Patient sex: M
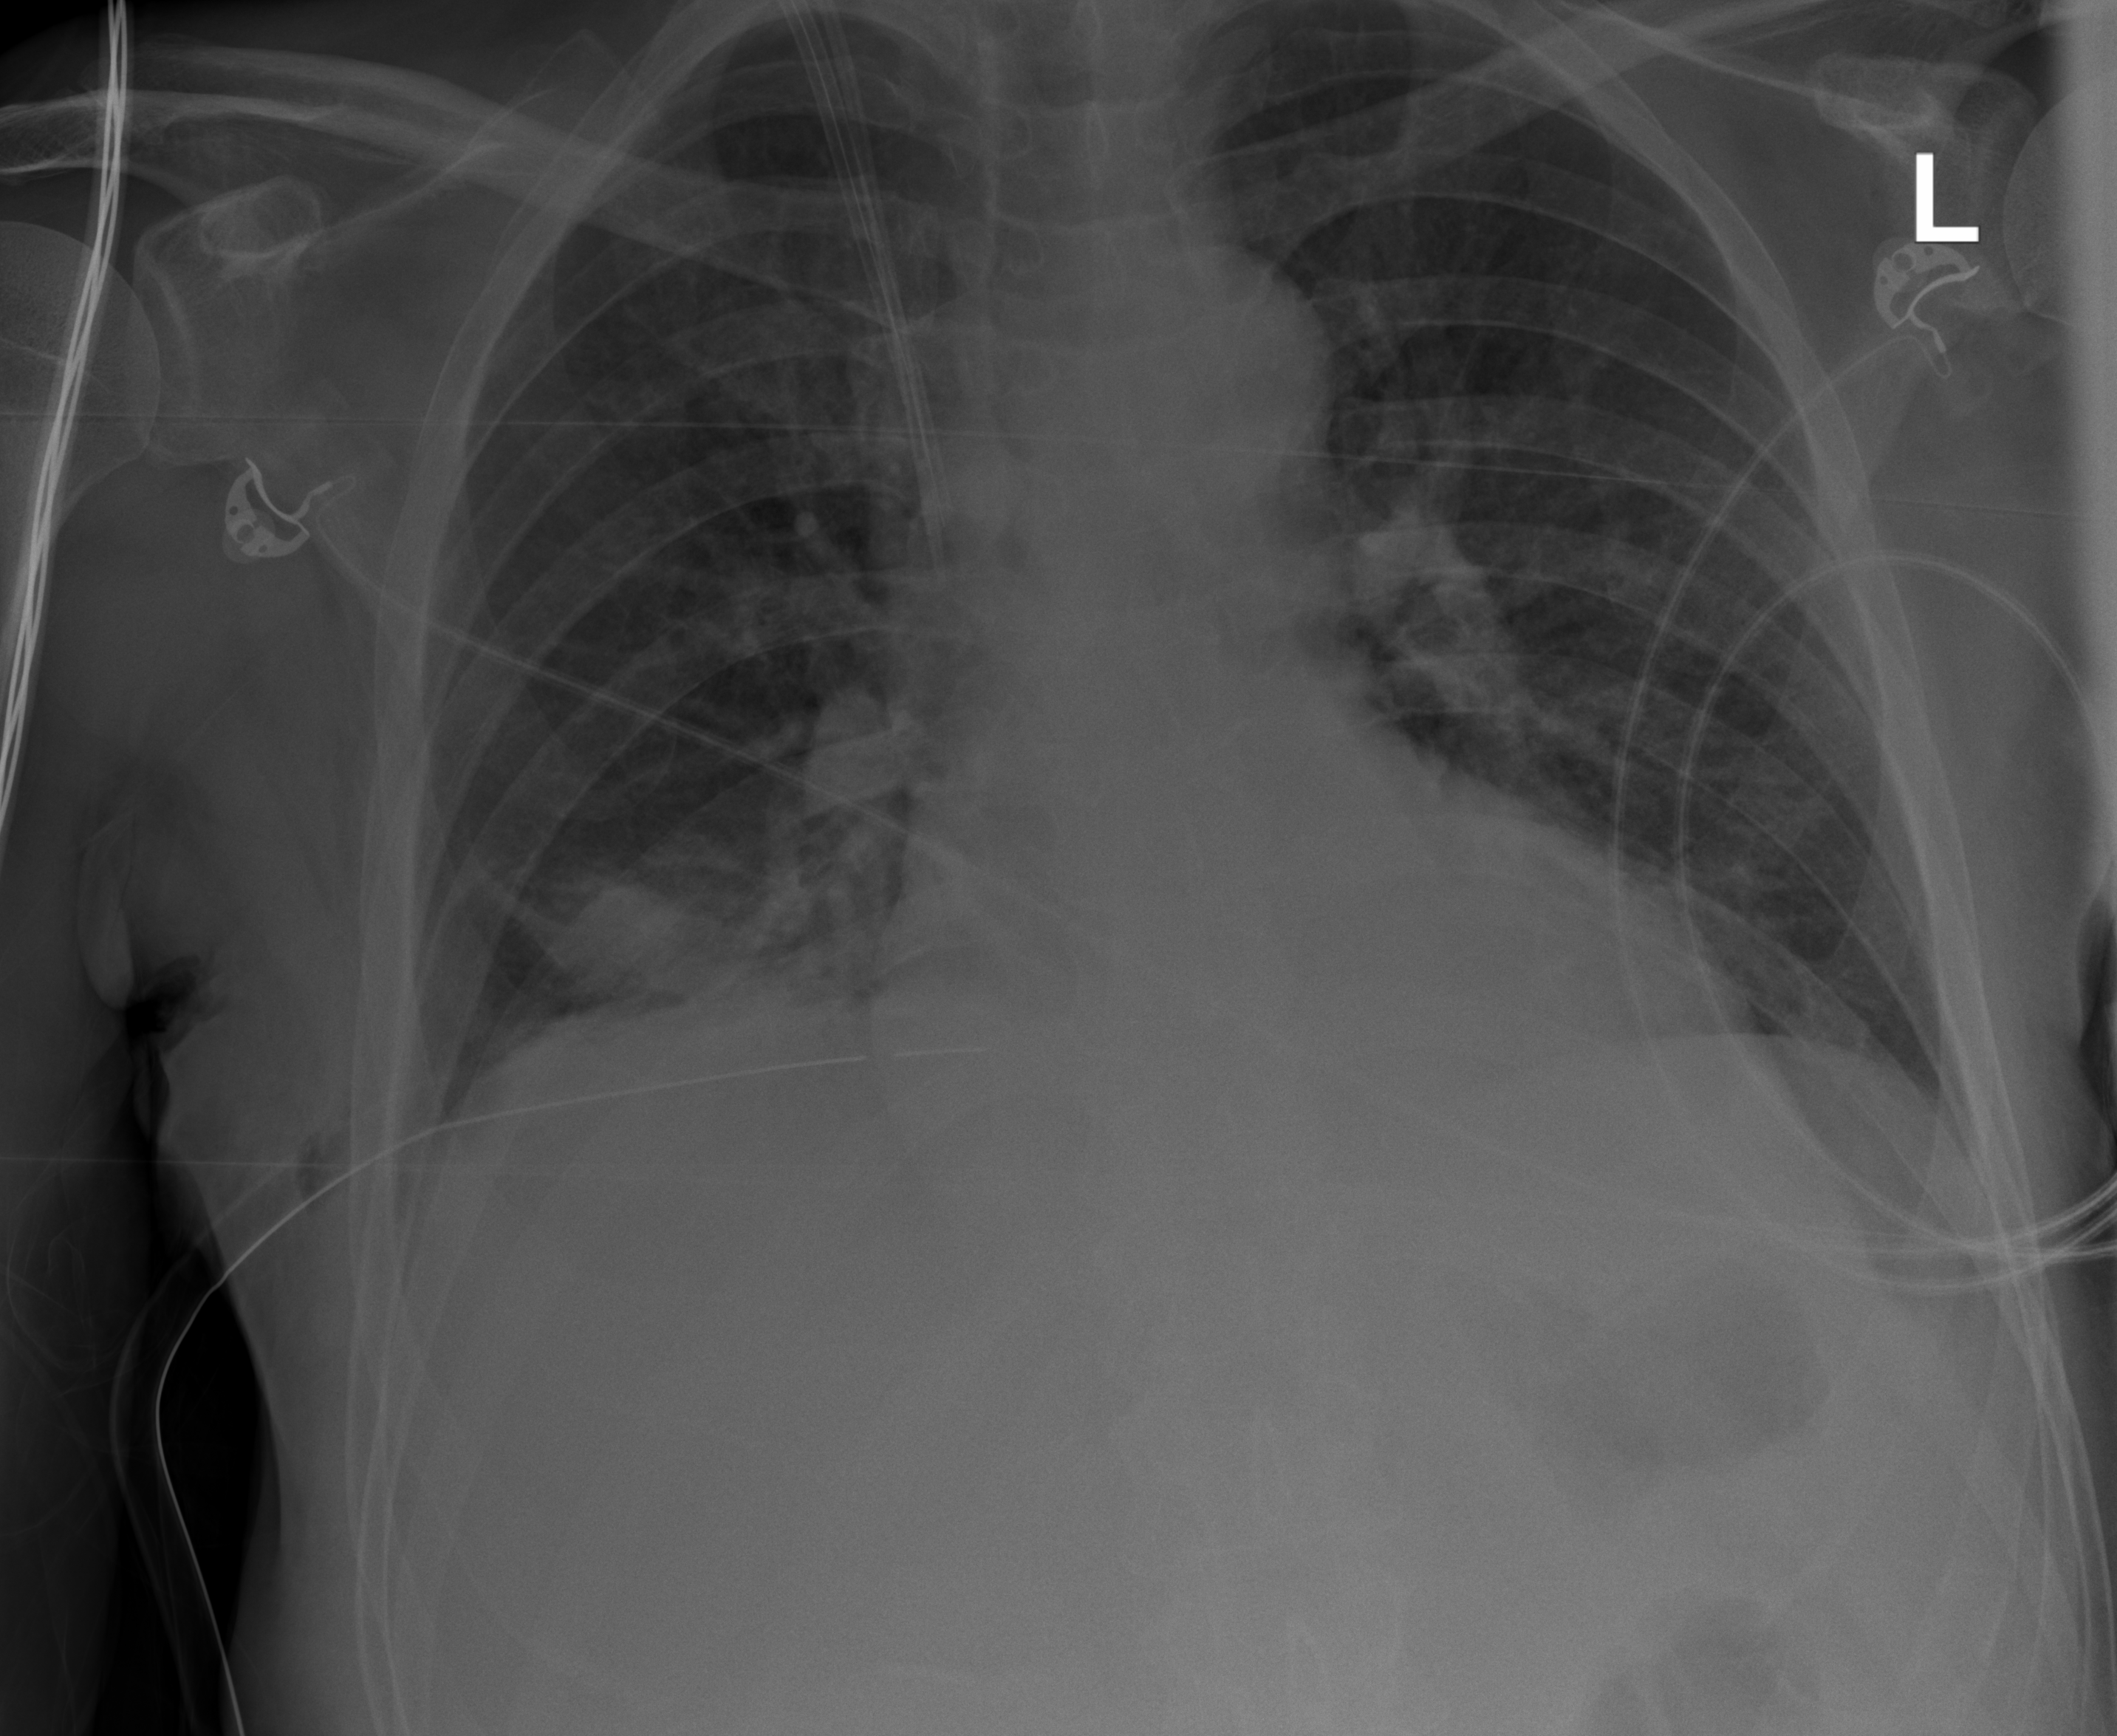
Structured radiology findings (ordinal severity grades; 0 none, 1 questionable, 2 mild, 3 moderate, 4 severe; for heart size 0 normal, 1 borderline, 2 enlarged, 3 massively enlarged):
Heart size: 1
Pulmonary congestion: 0
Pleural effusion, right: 0
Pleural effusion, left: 0
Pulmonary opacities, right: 0
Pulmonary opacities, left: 0
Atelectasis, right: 2
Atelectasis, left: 0